Interaction volume radius: 5 \u00c5
Interaction volume height: 35 \u00c5
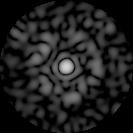
Disorder parameter: 0.8594